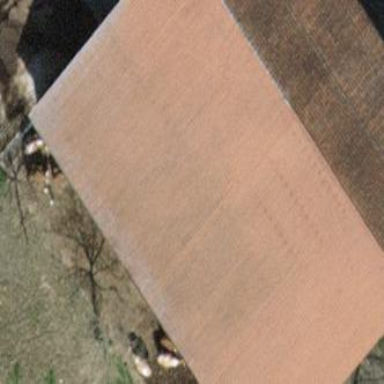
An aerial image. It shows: Rural barn.